Chest X-ray. View position: PA
Patient age: 40
Patient sex: F
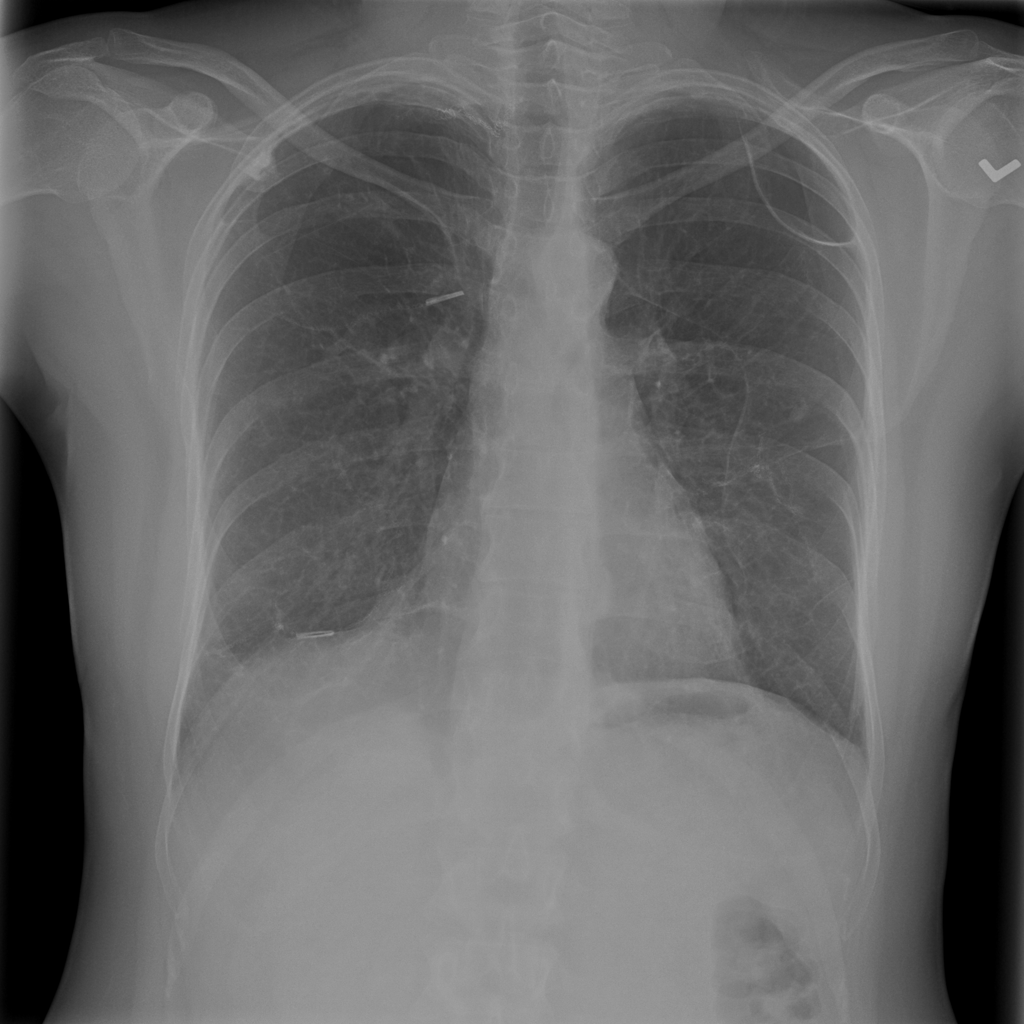
Finding: Pneumothorax